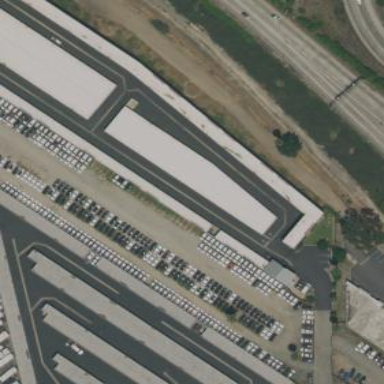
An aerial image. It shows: Warehouse building.